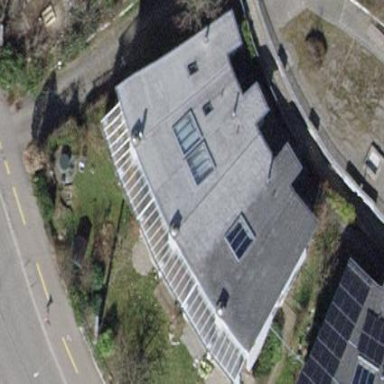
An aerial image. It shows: House with skillion-shaped roof. The roof of the building is flat.